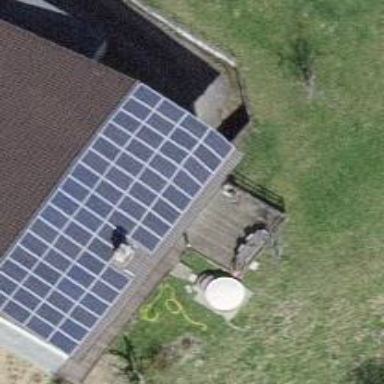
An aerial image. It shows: Solar photovoltaic panel generator.